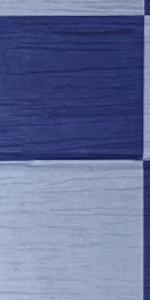
Label: Empty